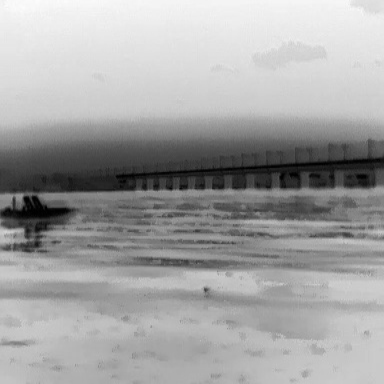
There is a canoe in the infrared image.